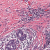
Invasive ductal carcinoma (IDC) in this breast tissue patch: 0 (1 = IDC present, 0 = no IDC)